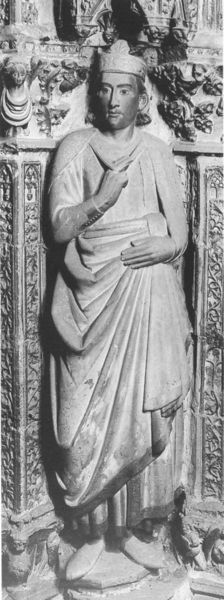
Titel: König Sanchos der IV.
Standort: Toledo, Dom (EU - E - Kastilien)
Schlagwörter: hand, mann, schatten, finger, geste, grau, haar, kleid, nase, ohr, schwarz, säulen, weiss, ornament, wand, augen, falten, gesicht, kleidung, mensch, sockel, stehen, stein, bildnis, hände, kirche, figur, gewand, krone, skulptur, statue, fassade, könig, verzierung, plastik, fotografie, dom, religiös, baldachin, heilig, verschönerung, finder